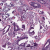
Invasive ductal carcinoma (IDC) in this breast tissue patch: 1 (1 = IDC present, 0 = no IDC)